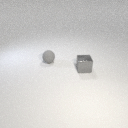
small gray metal cube to the right of small gray rubber sphere